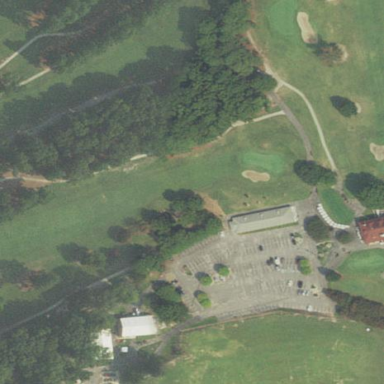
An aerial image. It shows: Scenic golf fairway.